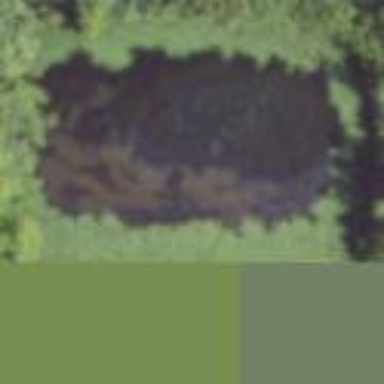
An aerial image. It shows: Serene pond surrounded by nature.